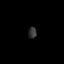
Tissue: prostate
Cell type: NK cells
Senescence score: 0.7199
Nuclear area (px): 92
Mean DAPI intensity: 51.402